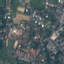
Land use / land cover class: Residential